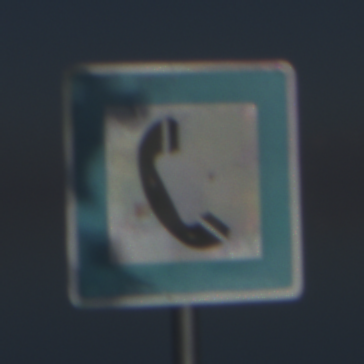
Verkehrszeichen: Fernsprecher
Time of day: MorningAfternoon
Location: Outdoor (Nature)
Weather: PartlyCloudy
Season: NotSpecified
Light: Natural